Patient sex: F
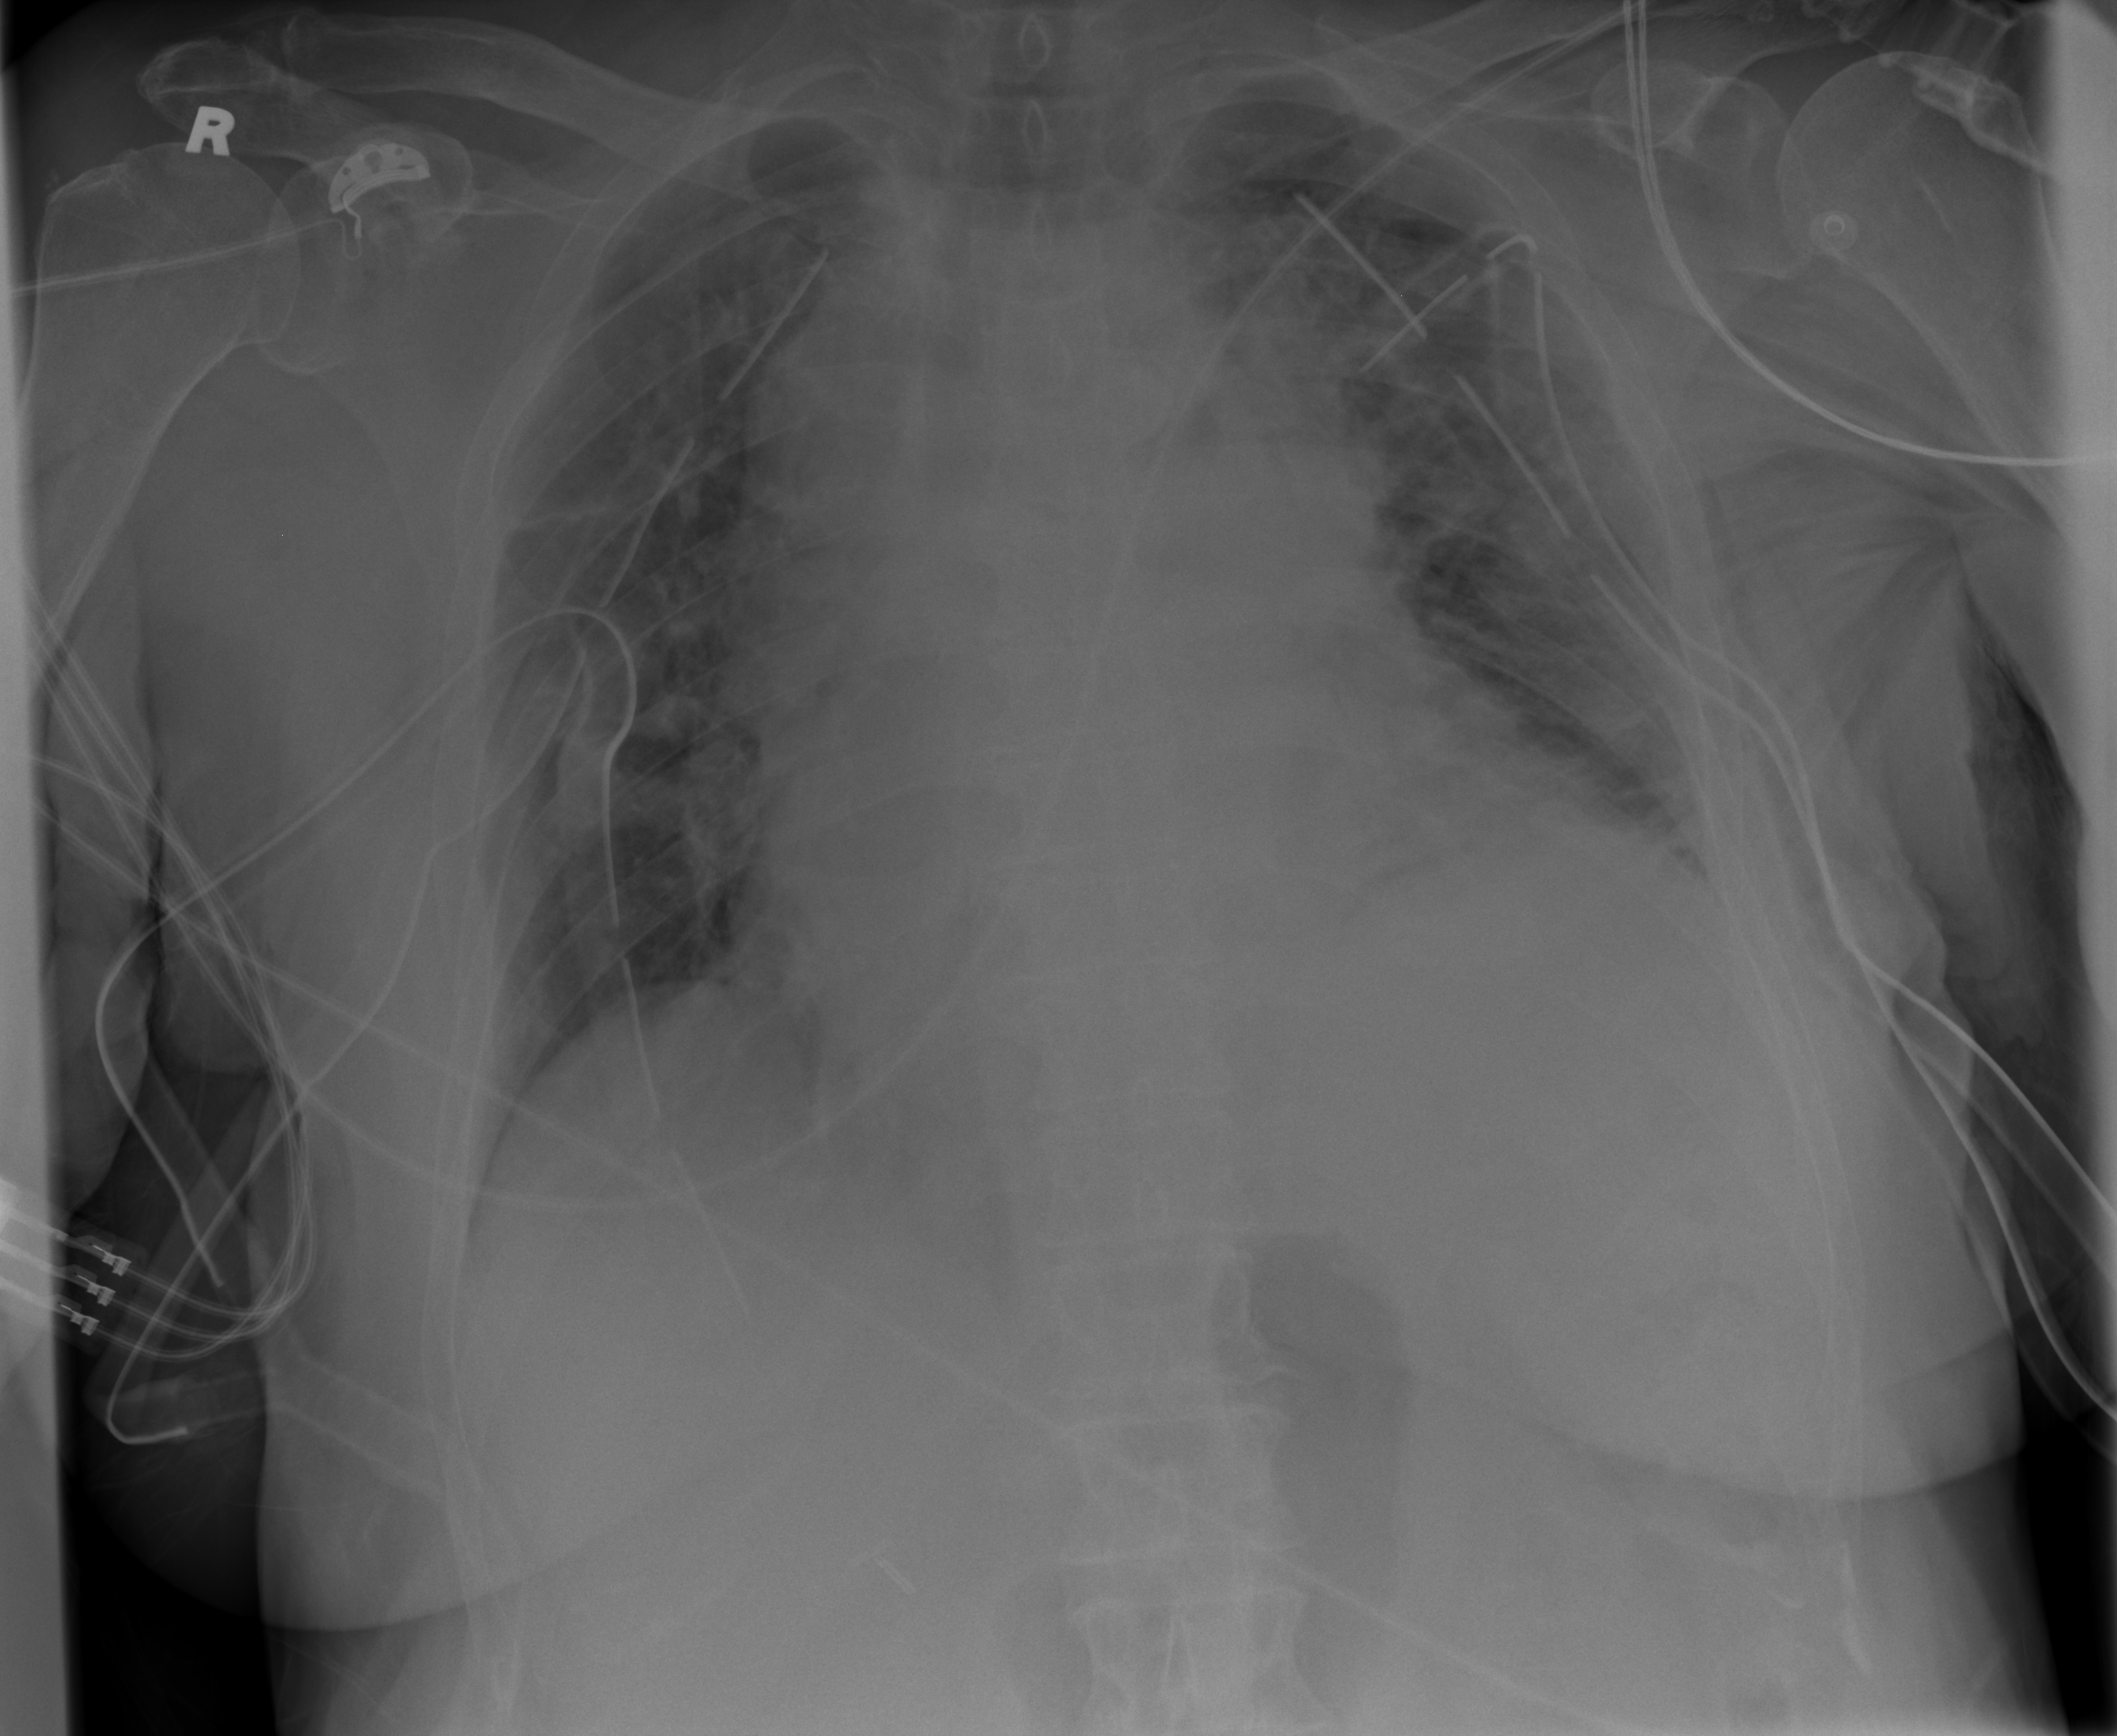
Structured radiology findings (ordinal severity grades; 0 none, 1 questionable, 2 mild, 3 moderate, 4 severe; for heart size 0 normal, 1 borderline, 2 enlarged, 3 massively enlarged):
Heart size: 2
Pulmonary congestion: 2
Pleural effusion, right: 0
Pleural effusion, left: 1
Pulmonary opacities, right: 1
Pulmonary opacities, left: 1
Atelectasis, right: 0
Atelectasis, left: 2